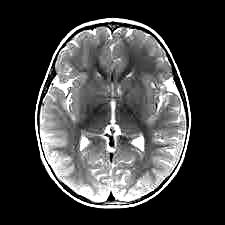
Label: notumor